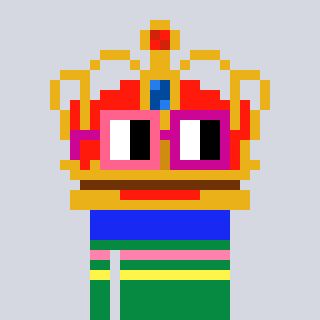
a pixel art character with square pink and red glasses, a crown-shaped head and a green-colored body on a cool background